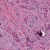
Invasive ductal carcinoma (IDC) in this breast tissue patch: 1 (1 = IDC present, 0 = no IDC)